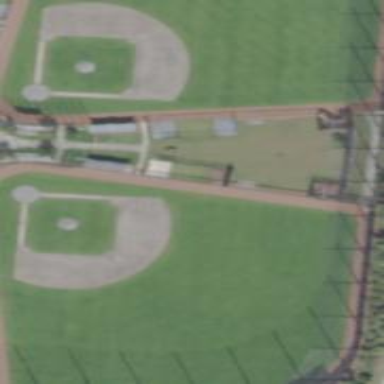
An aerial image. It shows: Baseball pitch for leisure land.